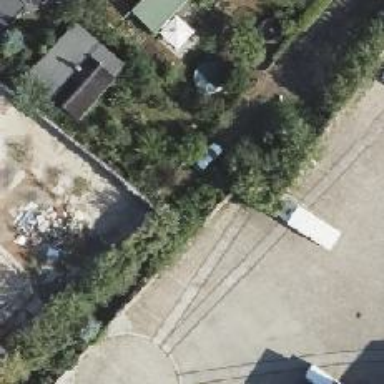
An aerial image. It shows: Abandoned railway next to footway.